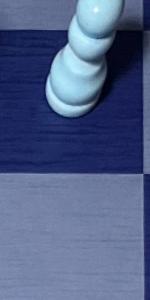
Label: Empty